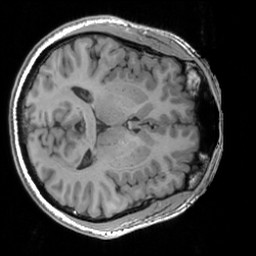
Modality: T1w
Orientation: axial
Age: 55
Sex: male